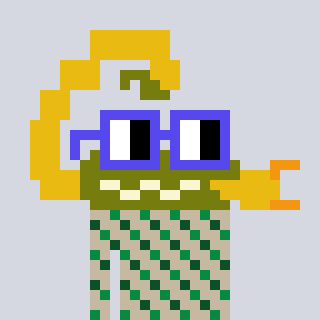
a pixel art character with square blue glasses, a scorpion-shaped head and a bege-colored body on a cool background